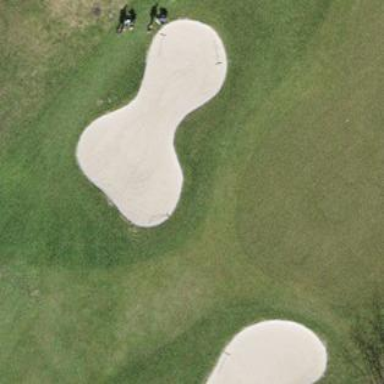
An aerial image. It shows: Sandy area is golf bunker.